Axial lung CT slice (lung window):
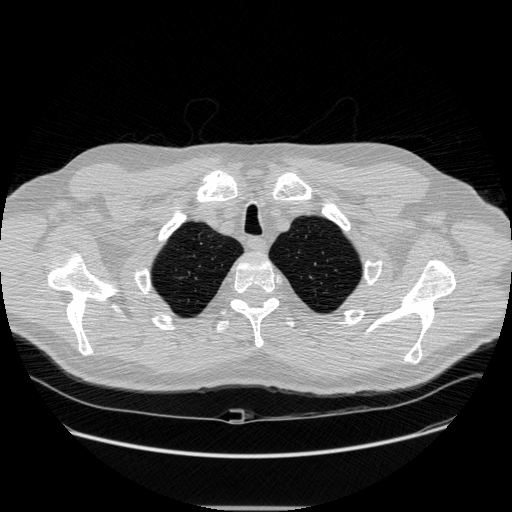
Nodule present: no